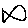
Label: fish